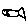
Label: fish